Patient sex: M
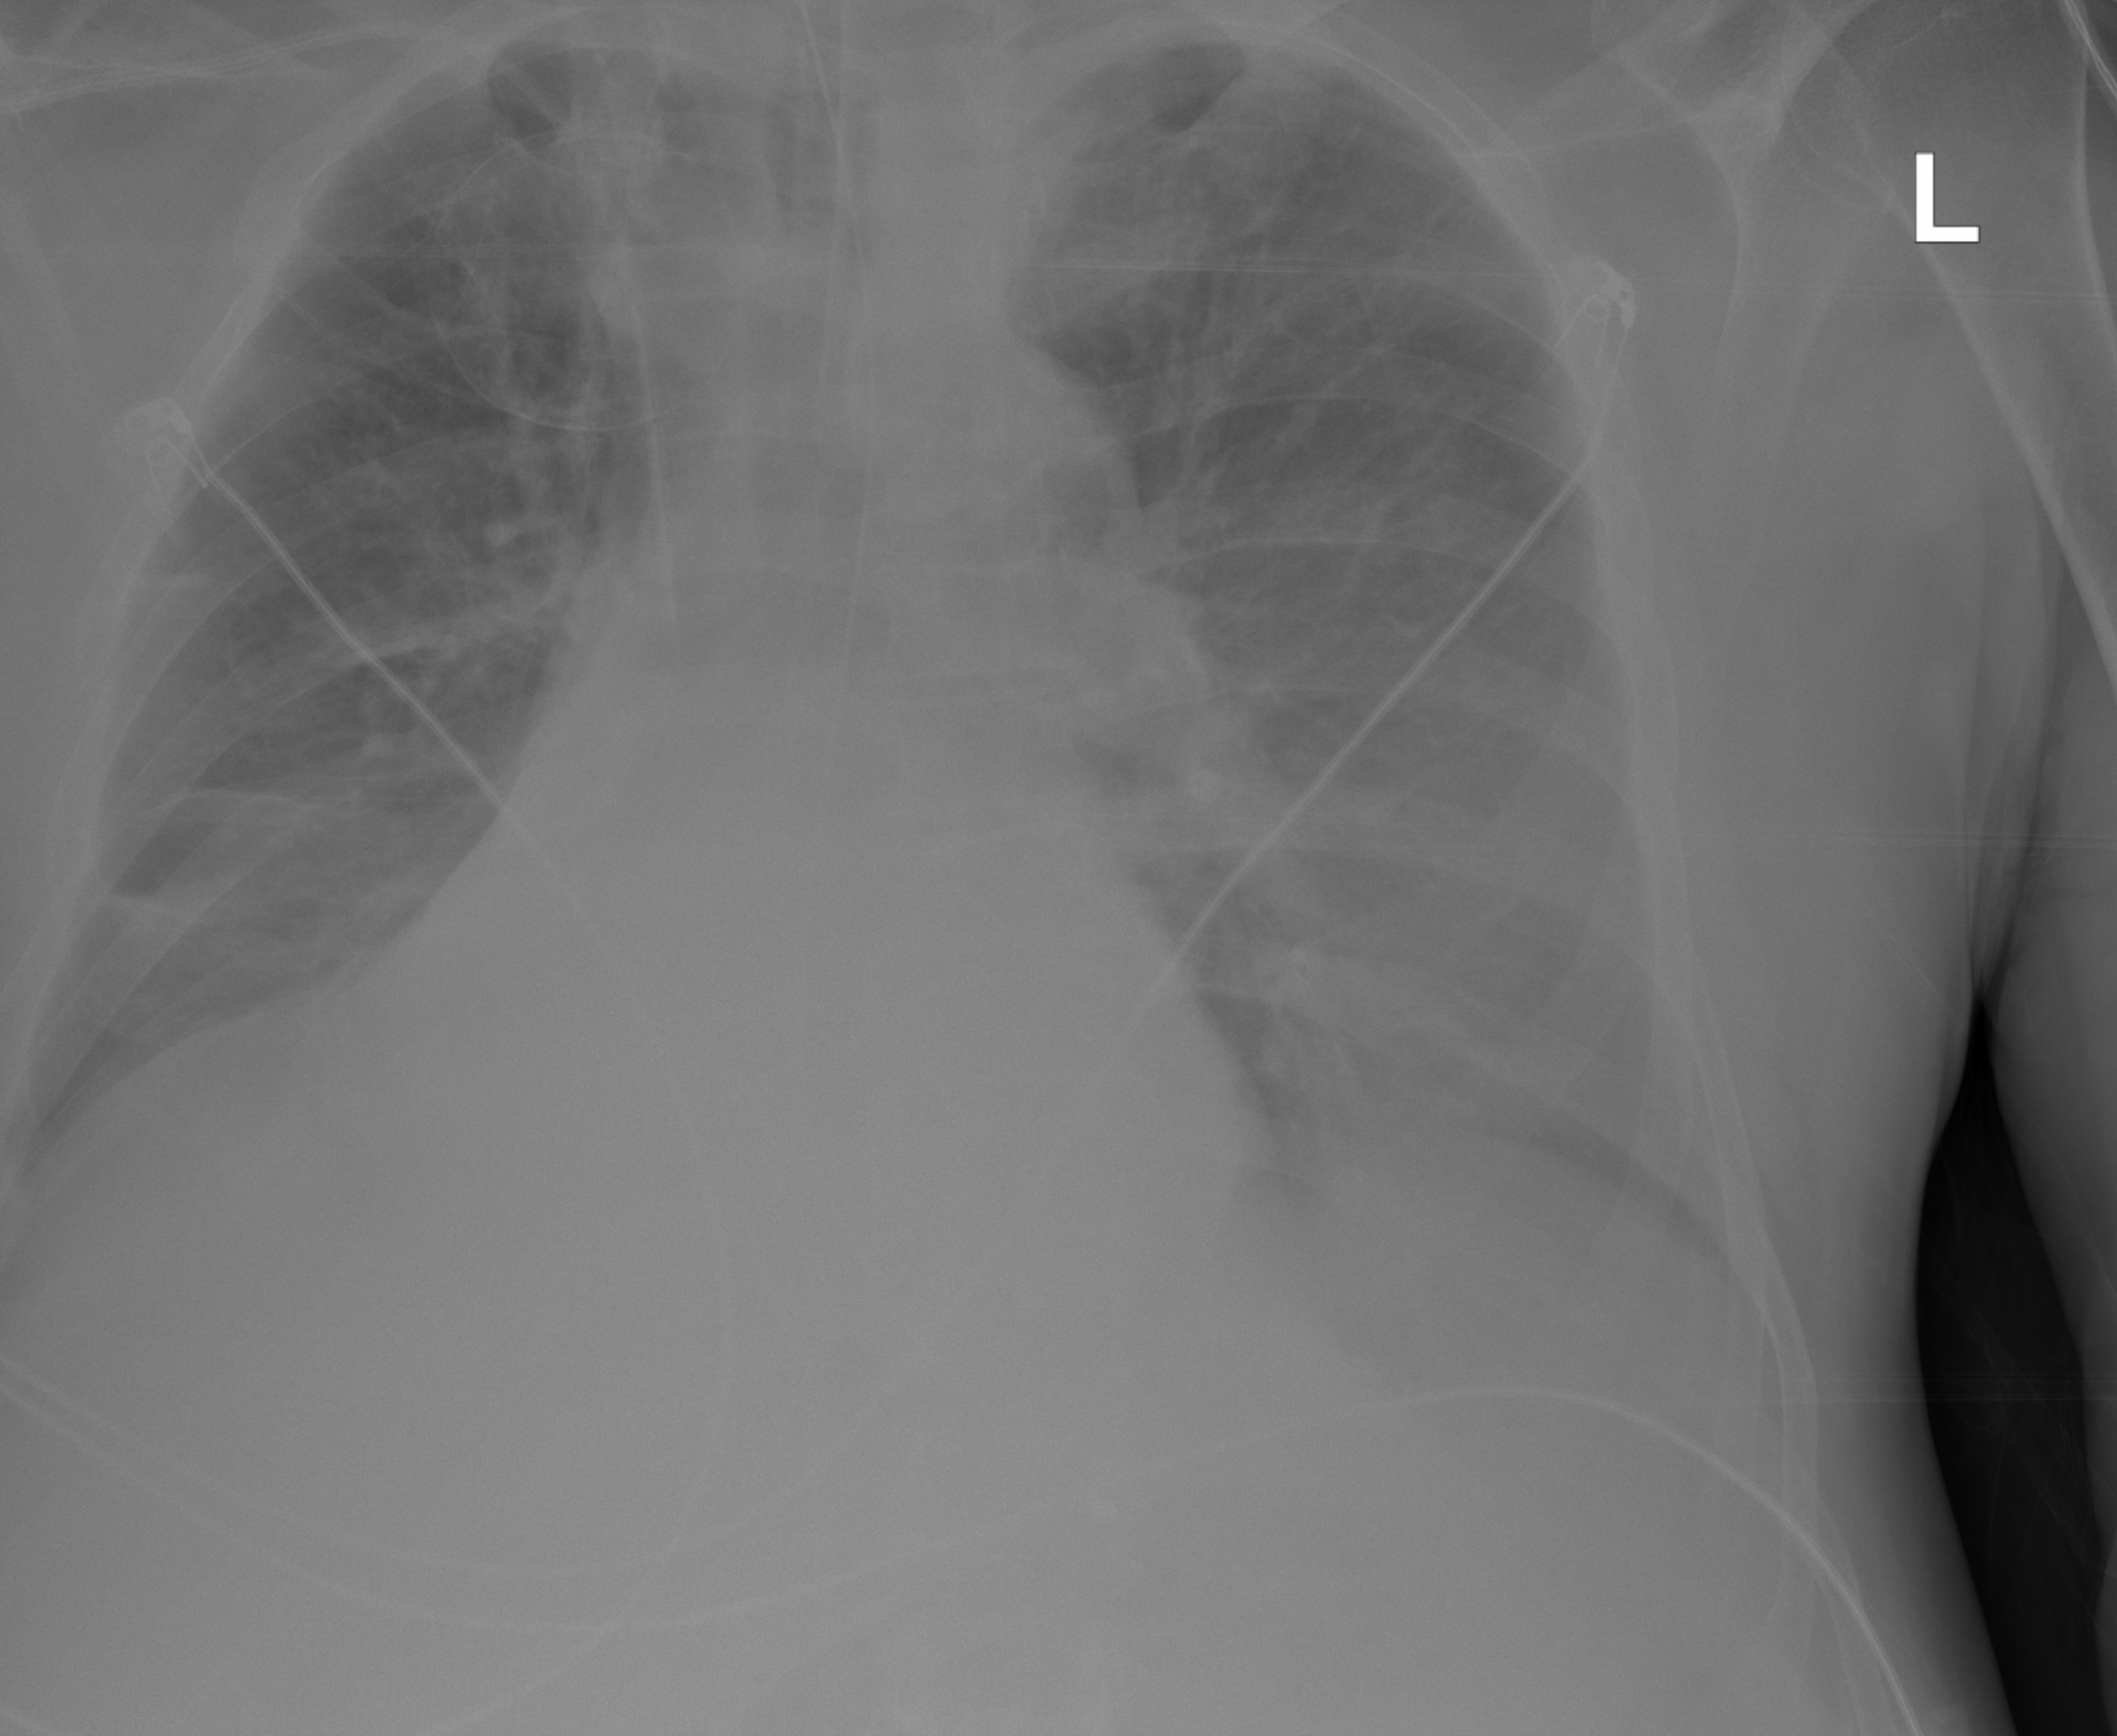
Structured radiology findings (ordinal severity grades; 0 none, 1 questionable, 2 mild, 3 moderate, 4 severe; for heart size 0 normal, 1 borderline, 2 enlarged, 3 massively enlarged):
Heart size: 0
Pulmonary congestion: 0
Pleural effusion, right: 1
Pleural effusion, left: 2
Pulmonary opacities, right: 0
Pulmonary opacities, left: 0
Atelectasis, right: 3
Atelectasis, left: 2